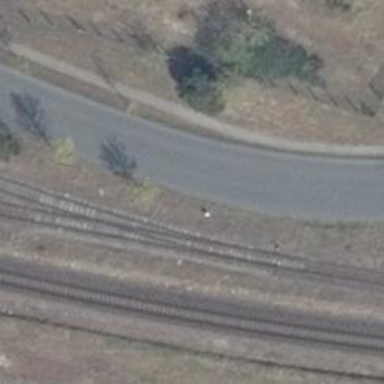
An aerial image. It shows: Railway switch.